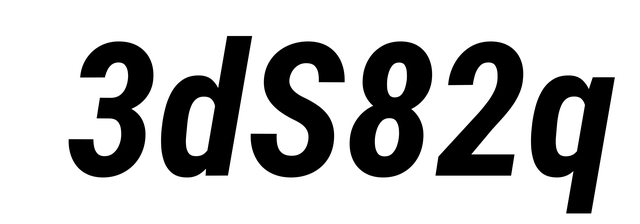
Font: Roboto-Italic_Condensed_Bold_Italic